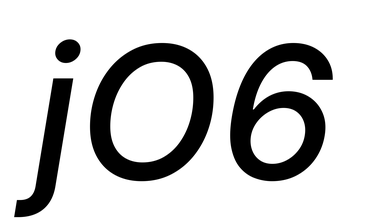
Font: Inter-Italic_Medium_Italic